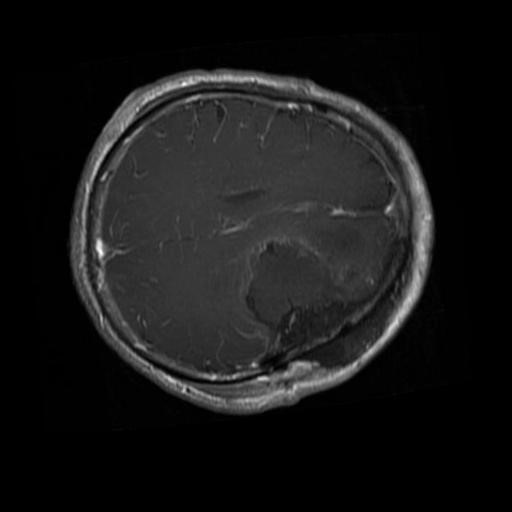
Label: brain_glioma